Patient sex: M
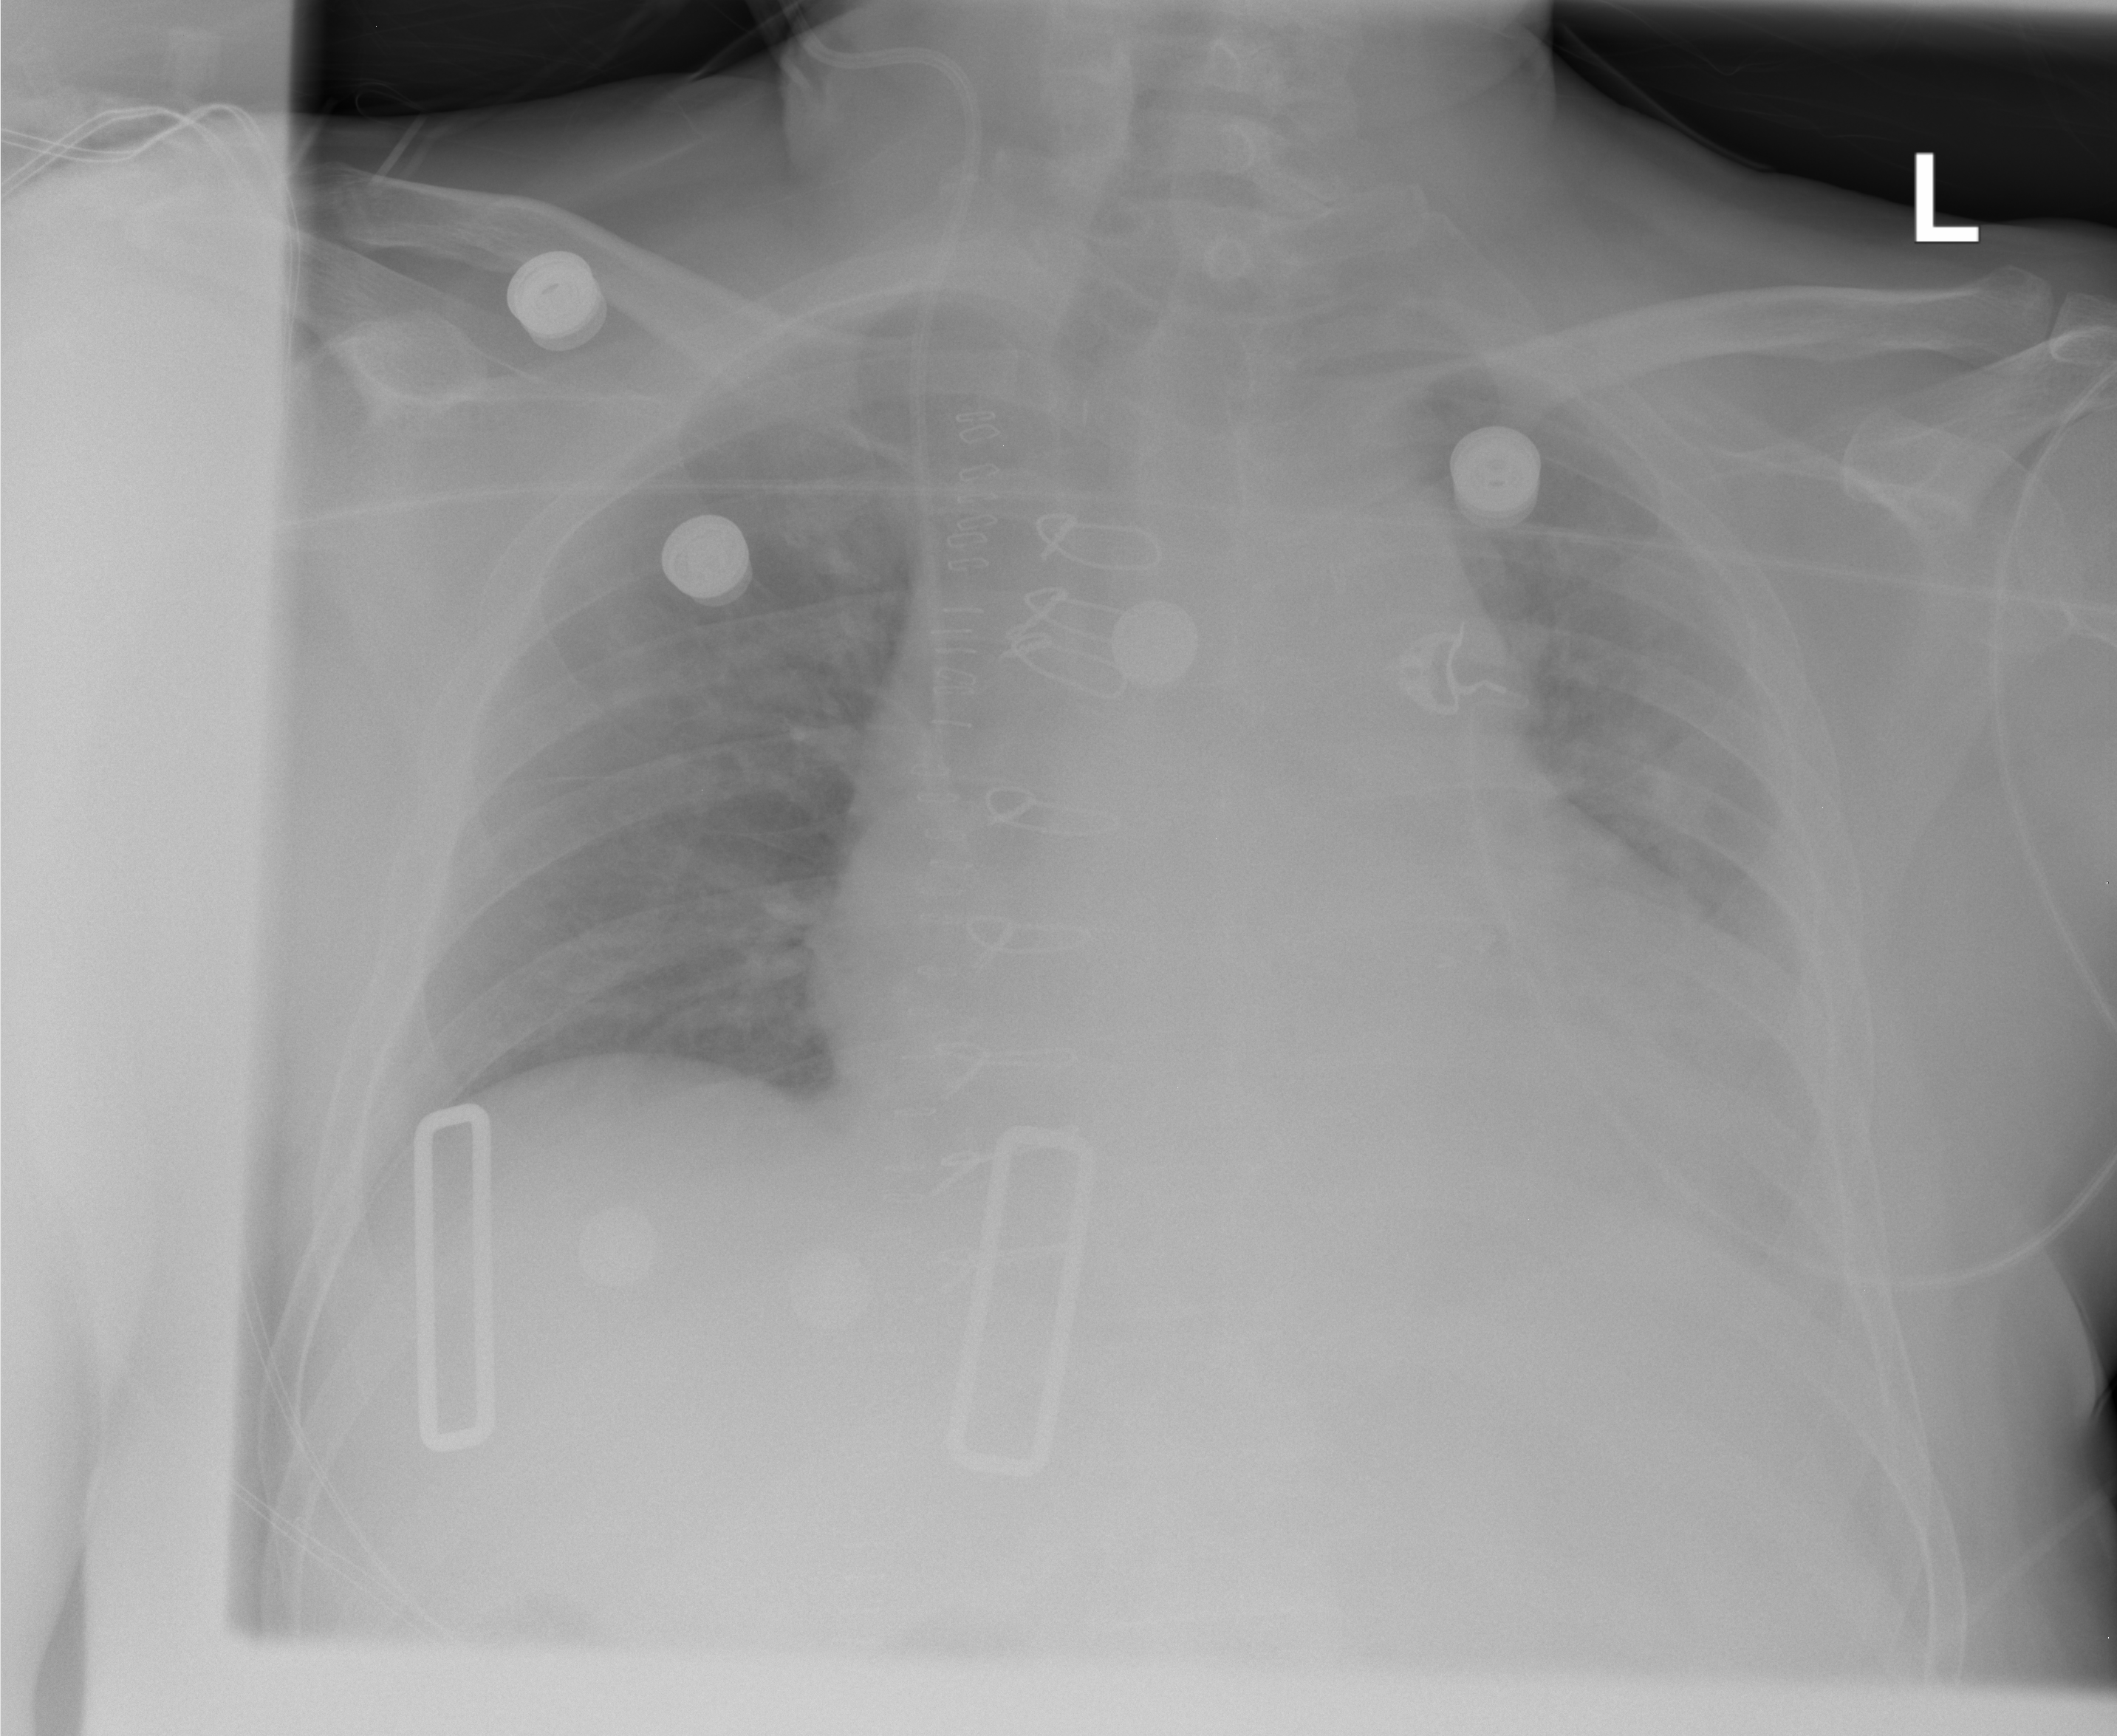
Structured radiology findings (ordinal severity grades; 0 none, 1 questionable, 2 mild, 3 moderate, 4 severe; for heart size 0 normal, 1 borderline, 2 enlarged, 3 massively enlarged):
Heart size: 2
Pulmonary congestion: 0
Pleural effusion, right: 0
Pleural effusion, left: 0
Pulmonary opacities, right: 0
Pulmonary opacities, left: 0
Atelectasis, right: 0
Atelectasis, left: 2